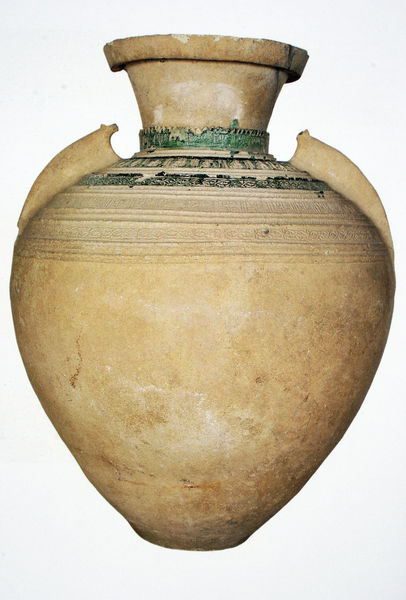
Titel: Tinaja
Standort: Granada
Institution: Museo de la Alhambra
Schlagwörter: kopf, wasser, weiß, gelb, grün, ocker, braun, beige, muster, ornament, alt, trinken, band, hals, boden, pflanzen, lippe, schulter, oval, amphore, henkel, kanne, keramik, krug, skulptur, ton, vase, relief, hellbraun, rand, spitz, schmal, ornamente, verzierung, bauch, plastik, ring, bemalt, foto, fotografie, griff, gefäß, antike, ringe, orientalisch, photo, verziert, flecken, griffe, karaffe, öffnung, antik, gegenstand, rundung, wulst, rillen, bauchig, die, wasserkrug, gewölbt, terrakotta, terracotta, tonvase, fund, wase, bandornament, ovoid, emphore, tönern, grieffe